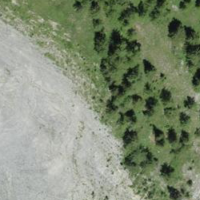
EUNIS habitat code: 45
Species observed at this site:
Aster alpinus